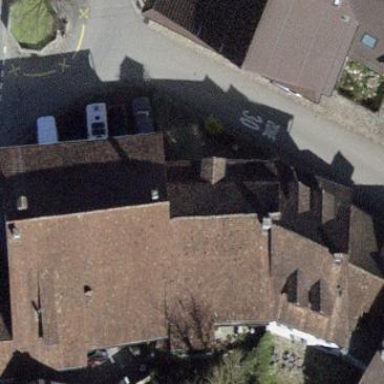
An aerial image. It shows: Terrace building.